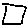
Label: square